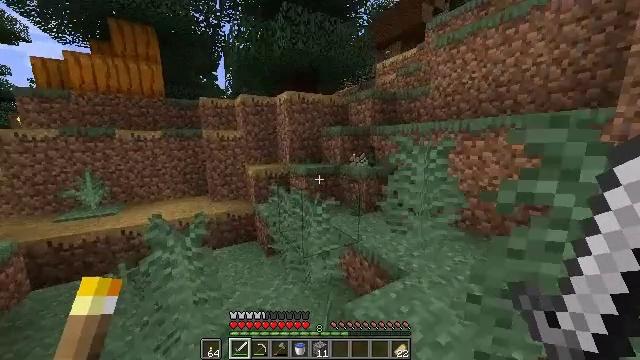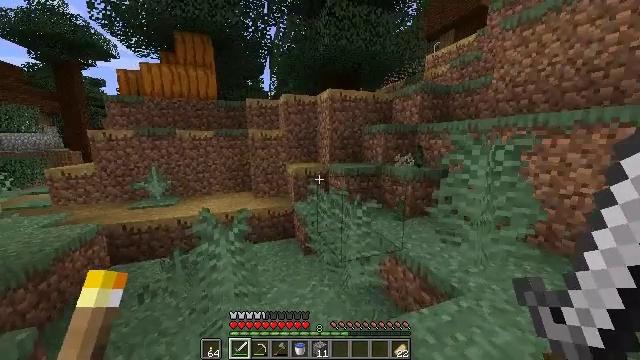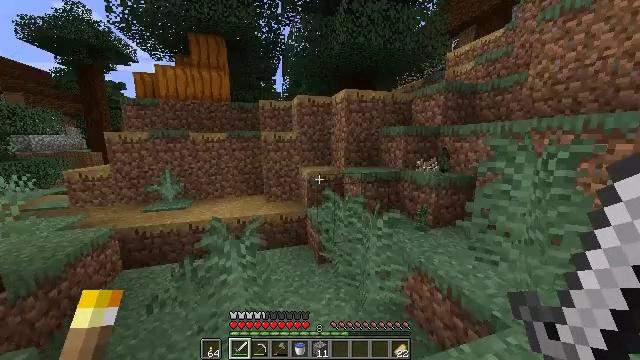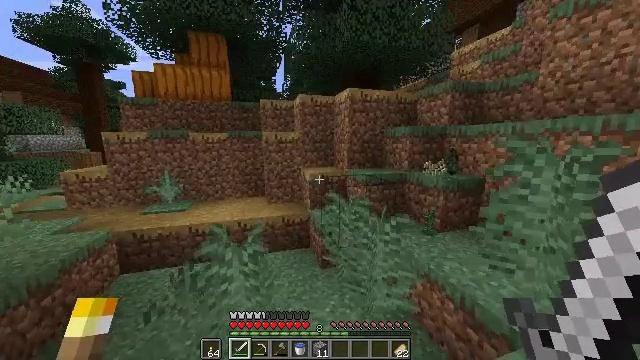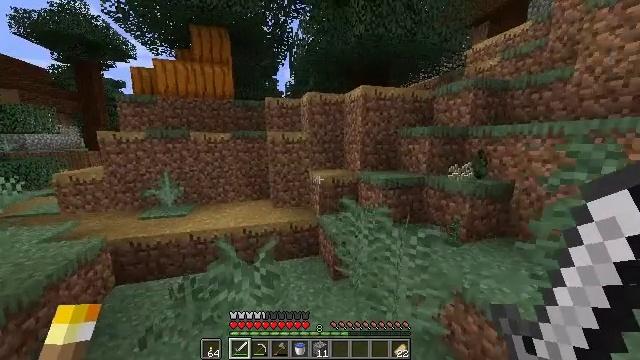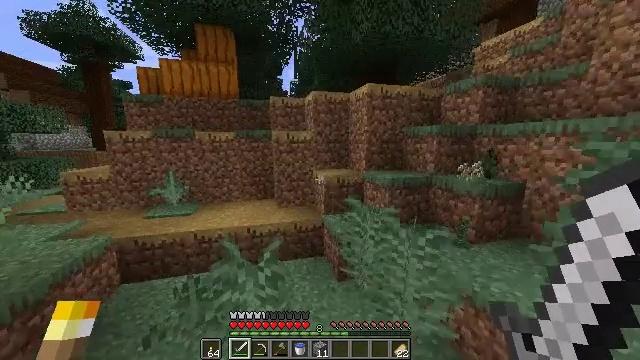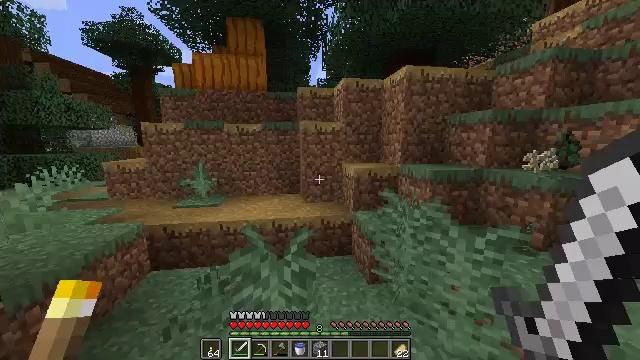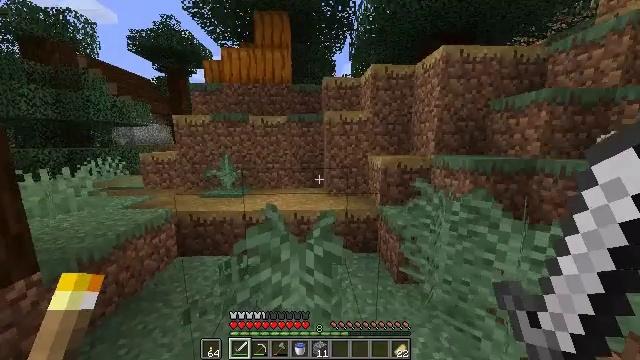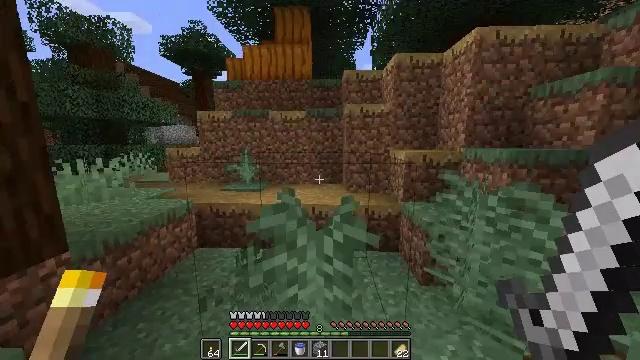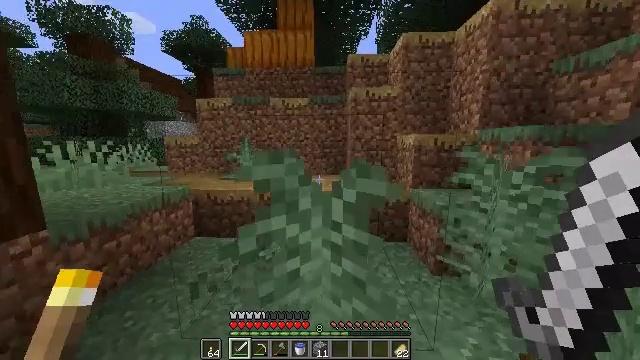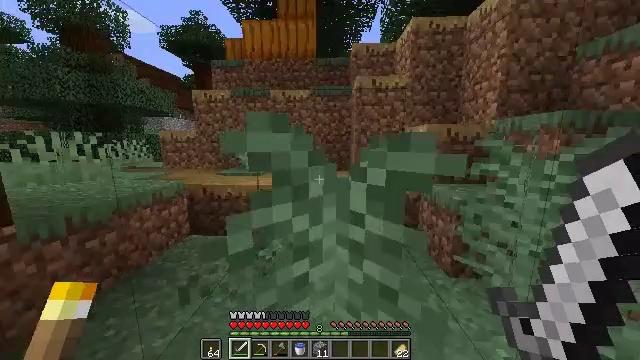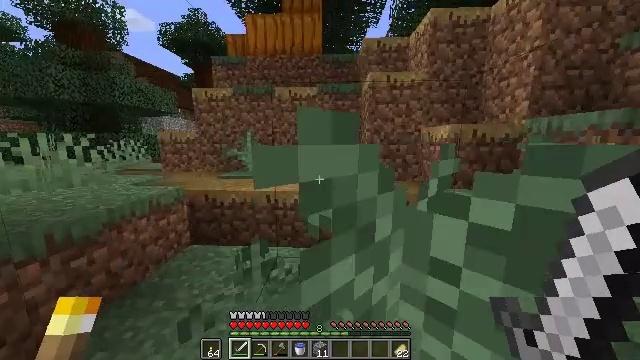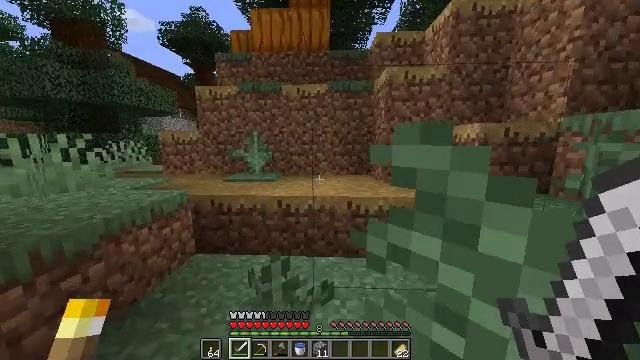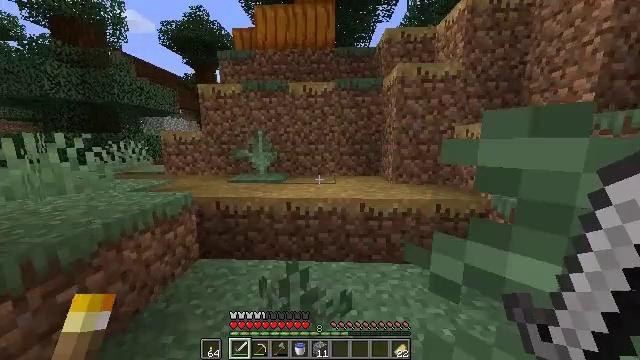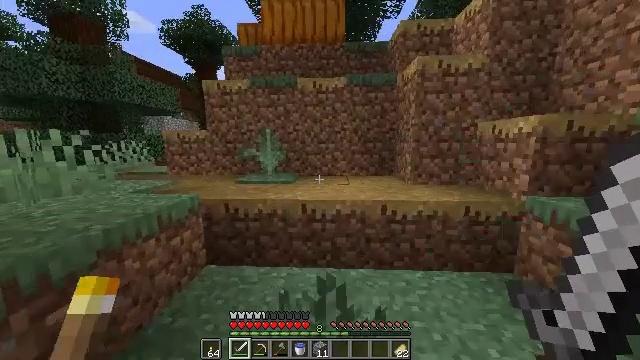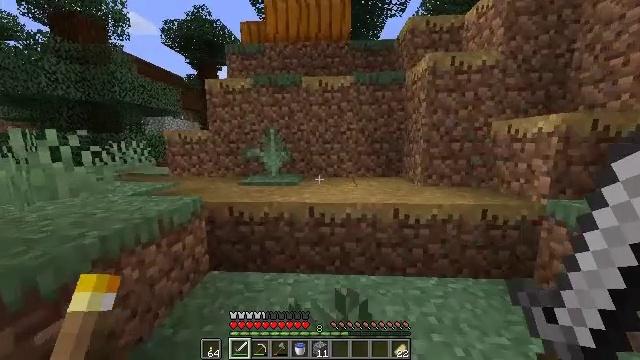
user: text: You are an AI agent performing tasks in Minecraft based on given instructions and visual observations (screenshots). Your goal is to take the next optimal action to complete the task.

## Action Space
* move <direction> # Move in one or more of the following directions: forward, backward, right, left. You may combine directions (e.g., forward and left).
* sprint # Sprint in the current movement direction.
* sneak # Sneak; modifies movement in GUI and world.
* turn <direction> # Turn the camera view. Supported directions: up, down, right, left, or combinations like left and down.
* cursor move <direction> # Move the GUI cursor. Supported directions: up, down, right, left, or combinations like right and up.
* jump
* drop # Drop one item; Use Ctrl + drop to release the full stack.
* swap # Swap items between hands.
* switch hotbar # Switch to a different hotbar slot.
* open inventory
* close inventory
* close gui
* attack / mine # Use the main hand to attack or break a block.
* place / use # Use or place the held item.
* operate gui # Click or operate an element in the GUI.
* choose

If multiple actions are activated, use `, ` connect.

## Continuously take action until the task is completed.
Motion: motion action
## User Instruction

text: Collect spruce leaves for landscaping.
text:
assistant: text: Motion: move forward and move left, sprint, turn left
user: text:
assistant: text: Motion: move forward and move left, sprint, turn left
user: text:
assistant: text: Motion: move forward and move left, sprint
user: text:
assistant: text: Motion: move forward and move left, sprint
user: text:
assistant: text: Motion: move forward, sprint, turn left
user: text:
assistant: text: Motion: move forward, sprint, turn left
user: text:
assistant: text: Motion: move forward, sprint, turn left
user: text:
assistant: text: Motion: move forward and move left, sprint, turn left
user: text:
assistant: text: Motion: move forward and move left, sprint
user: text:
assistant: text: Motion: move forward and move left, sprint
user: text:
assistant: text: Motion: move forward and move left, sprint
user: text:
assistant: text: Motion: move forward and move left, sprint
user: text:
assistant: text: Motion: move forward and move left, sprint
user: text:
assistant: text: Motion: move forward and move left, sprint
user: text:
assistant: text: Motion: move forward, sprint
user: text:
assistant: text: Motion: move forward, sprint, turn left
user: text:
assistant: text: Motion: move forward, sprint, turn left and up
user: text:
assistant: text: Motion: move forward, sprint, turn left and up
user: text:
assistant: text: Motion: move forward and move left, sprint, turn left, jump
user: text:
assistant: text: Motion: move forward and move left, sprint, turn left, jump
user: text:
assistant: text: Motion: move forward and move left, sprint, jump
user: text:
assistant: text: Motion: move forward and move left, sprint, jump
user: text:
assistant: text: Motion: move forward and move left, sprint, jump
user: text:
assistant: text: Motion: move forward and move left, sprint
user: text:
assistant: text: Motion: move forward and move left, sprint
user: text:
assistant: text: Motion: move forward and move left, sprint
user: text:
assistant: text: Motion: move forward and move left, sprint
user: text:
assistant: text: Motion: move forward, sprint, turn right
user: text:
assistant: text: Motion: move forward, sprint, turn right
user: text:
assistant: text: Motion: move forward, sprint, turn right and down, jump